Question: This is a picture of what I want to achieve:

I want to display all categories in a table and add a columns next to it which contains a button. On clicking this button, it should redirect to another page showing more details about that category.
Any idea of how to proceed?
So far this is what I have done:
'''
protected void Page_Load(object sender, EventArgs e)
{
SqlConnection conn = new SqlConnection(@"Data Source=NASHIISHEENA;Initial Catalog=HousekeepingPortal_DB;Integrated Security=True");
SqlCommand cmd = new SqlCommand("Select Cat_Name from tblCategory",conn);
conn.Open();
SqlDataReader dr = cmd.ExecuteReader();
GridView1.DataSource = dr;
GridView1.DataBind();
conn.Close();
}
'''
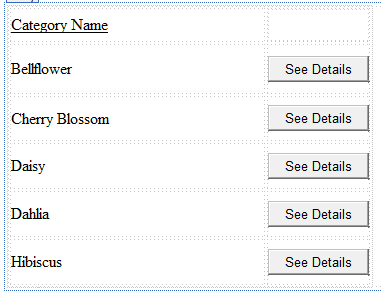
Answer: I cannot give you a full code of what you are trying to achieve, but I will give you the general idea.
First of all - for creating a table you can either use 'GridView' or 'ListView'. Another option is to use a normal List and than create a 'Grid'/'DockPanel' as a DataTemplate of each item. I think this solution is the easiest so I will demonstrate on this.
I'll show you how to implement it using 'ListView' and maintain MVVM Architecture. Please note that calling an event like you did is not MVVM-like and I recommend using 'Command's instead.
First you need something on the 'ViewModel' which explains what sort of page you are viewing currently and bind it to the actual view. I do not know exactly what you want so I can't show you actually code of this part.
Than you create a 'Command' called 'OpenPageCommand'on your 'ListView' which gets its item/page/whatever object it needs through the 'object' parameter.
As for the 'ListBox' part and the command binding:
'''
<ListBox ItemsSource="{Binding Categories}">
<ListBox.ItemTemplate>
<DataTemplate>
<DockPanel>
<Button DockPanel.Dock="Right" Width="150" Content="Show detalils"
Command="{Binding DataContext.OpenCommand, RelativeSource={RelativeSource AncestorType=Window}}"
CommandParameter="{Binding }"/>
<TextBlock Text="{Binding Name }"/>
</DockPanel>
</DataTemplate>
</ListBox.ItemTemplate>
</ListBox>
'''
Solutions with 'GridView' or 'ListView' should be similar. Note that in those cases you probably would need to use 'CellTemplate' to put the button in one of the columns.
If you have any questions, please say so in the comments.